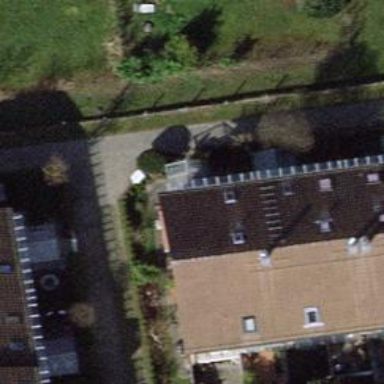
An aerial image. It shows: Terrace building.